Question: I want to use popup window in my Project with customize flavor like address bar don't display
return value, customize close button finally it will be look like :

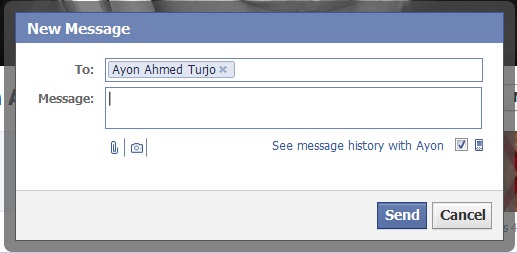
Answer: Then you should be using some kind of custom made popups and dialogue like
'''
http://umairj.com/27/how-to-create-simple-modal-dialogue-using-jquery/
http://www.jquery4u.com/windows/14-jquery-modal-dialog-boxes/
'''